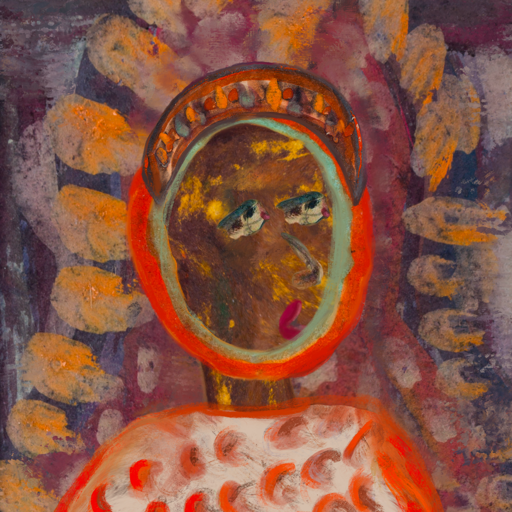
Background: Doll, Head And Neck Side: Comrade, Face Side: Pipe, Bust: Rupkatha, Hair Side: Sisters, Head Accessory: Hypocrite, Second Necklace: Blank, Necklace: Blank, Baby: Blank